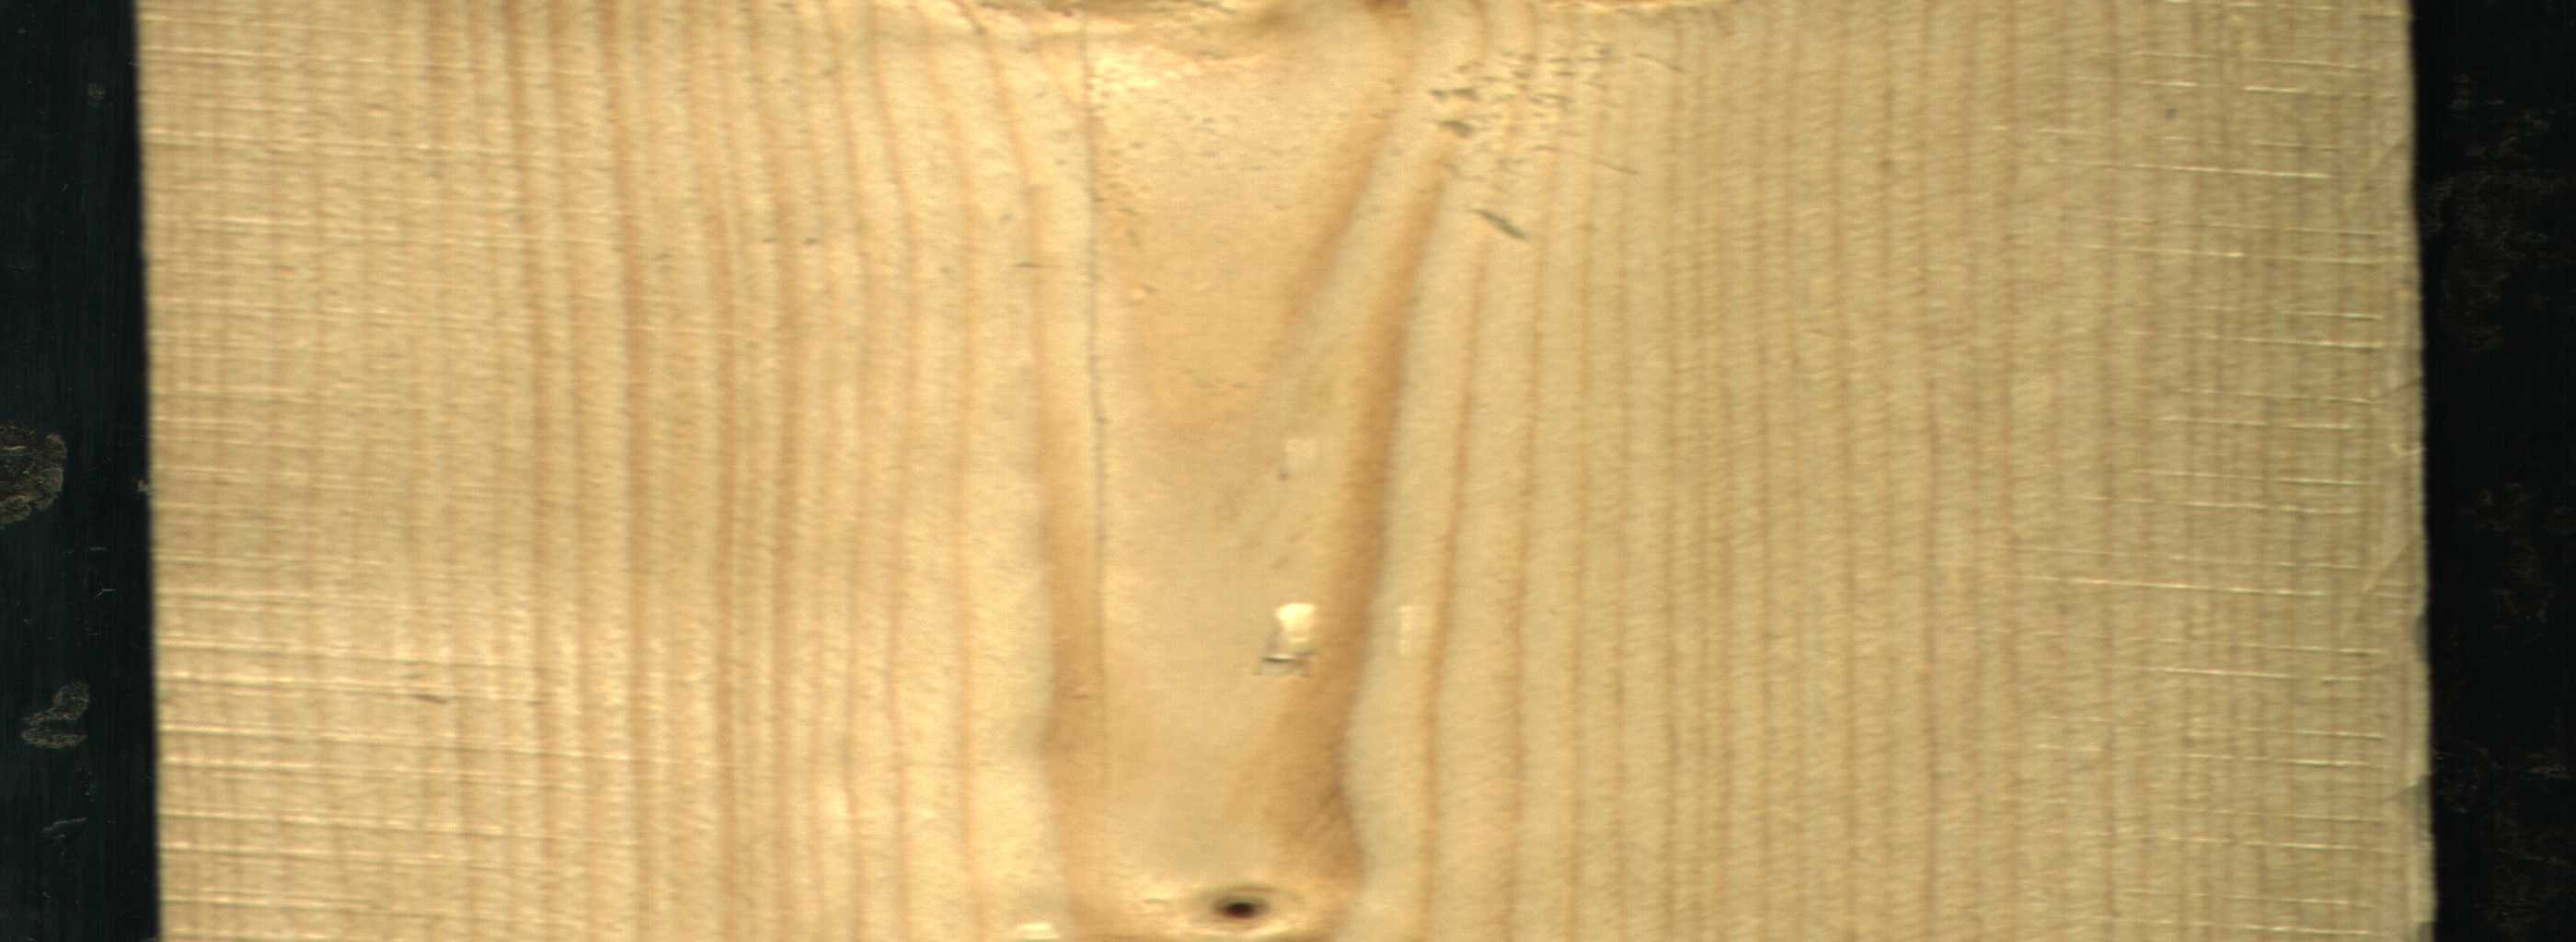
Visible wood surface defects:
Live_Knot